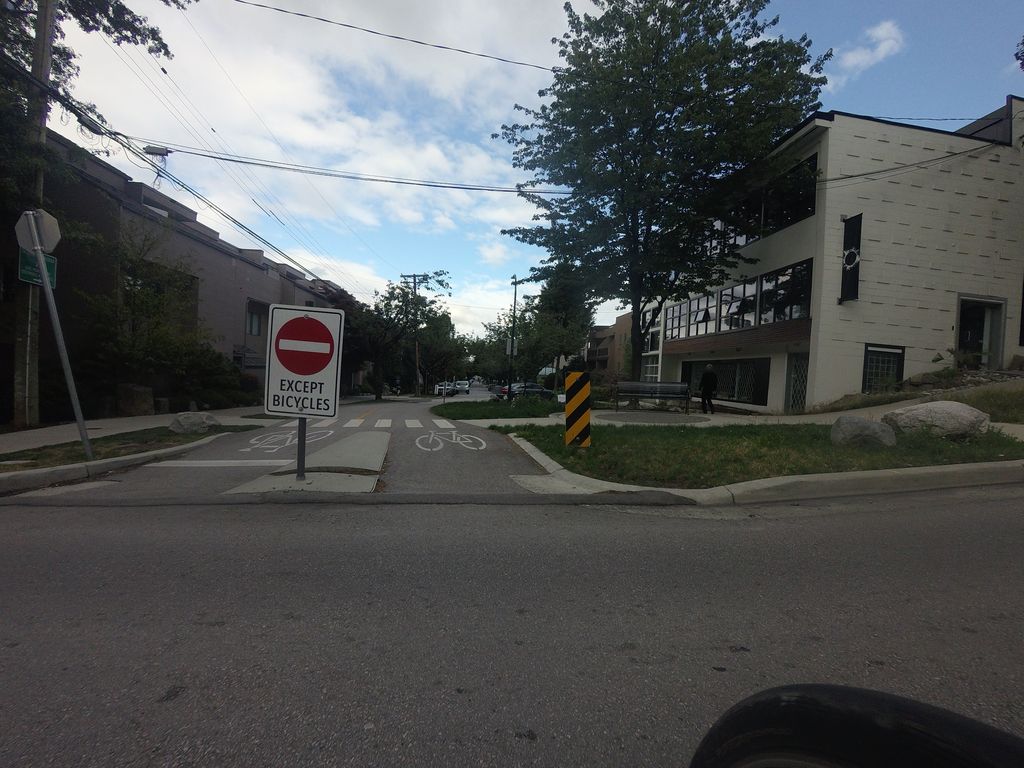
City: vancouver